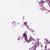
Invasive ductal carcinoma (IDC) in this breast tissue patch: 1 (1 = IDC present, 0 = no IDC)